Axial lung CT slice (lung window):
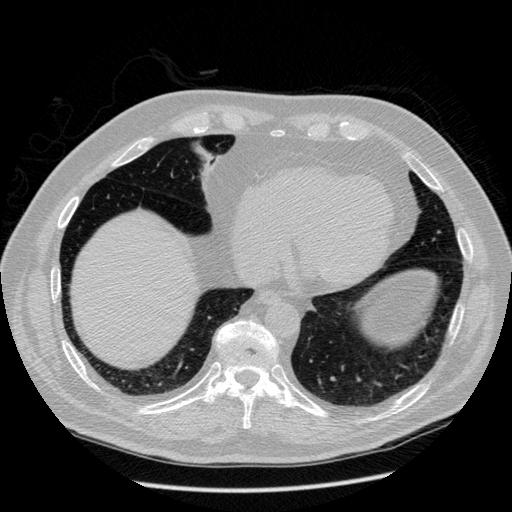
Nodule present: no